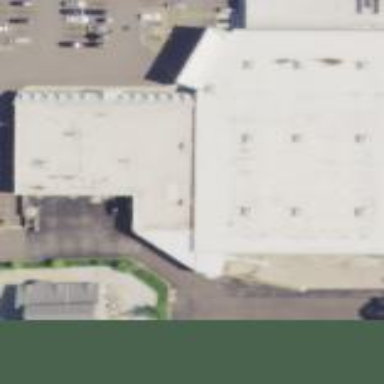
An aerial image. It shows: Building.